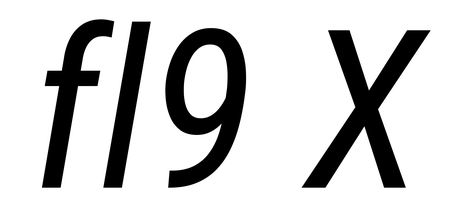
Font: Roboto-Italic_Condensed_Italic